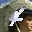
Label: 4